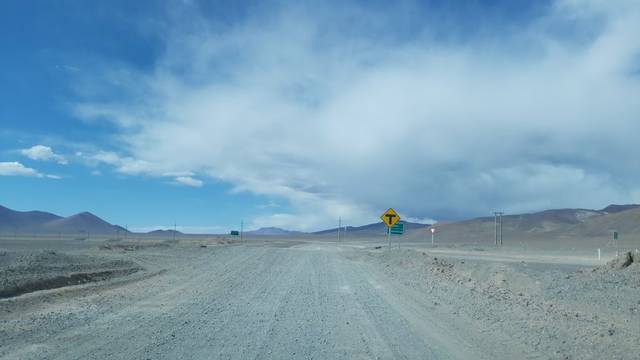
Region: Chile
Coordinates: -26.932, -69.021